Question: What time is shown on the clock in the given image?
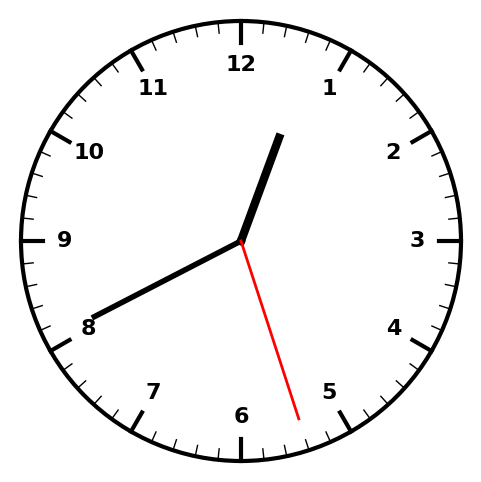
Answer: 12:40:27